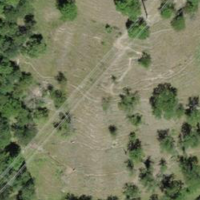
EUNIS habitat code: 24
Species observed at this site:
Lasiommata megera
Libelloides coccajus
Agrimonia eupatoria
Euphorbia cyparissias